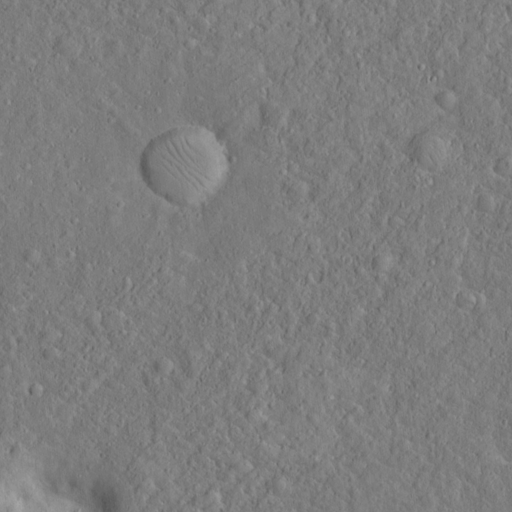
Objects detected: cone